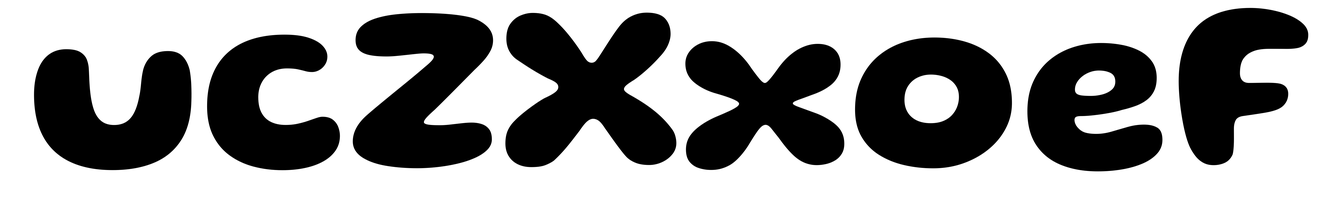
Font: Gluten_Bold